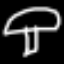
Label: mushroom